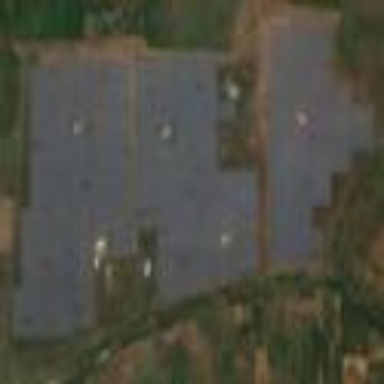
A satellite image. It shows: Industrial area housing solar power plant with photovoltaic panels. The plant generates electricity and contributes to sustainable energy production.